Question: Can you please suggest, what does the arrangement of image items be called in HTML terms?, I am searching in gridview and listview varieties but not able to find.
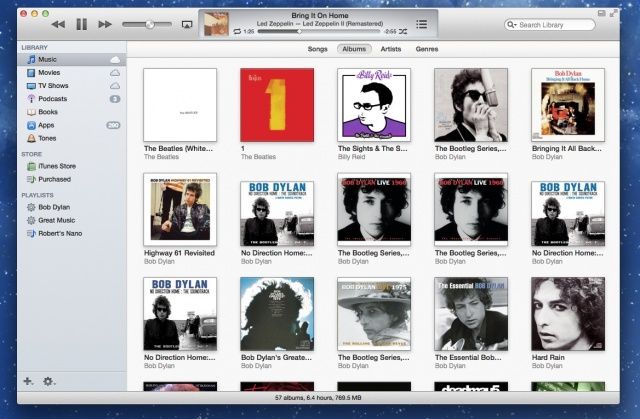
Answer: it is called css columns
<URL>
'''
.newspaper
{
-moz-column-count:3; /* Firefox */
-webkit-column-count:3; /* Safari and Chrome */
column-count:3;
}
'''
you can also try masnory plugin :
<URL>
or wookamrk plugin
<URL>